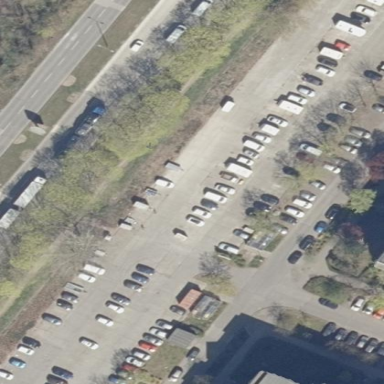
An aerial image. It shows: Parking area with concrete-plated surface.